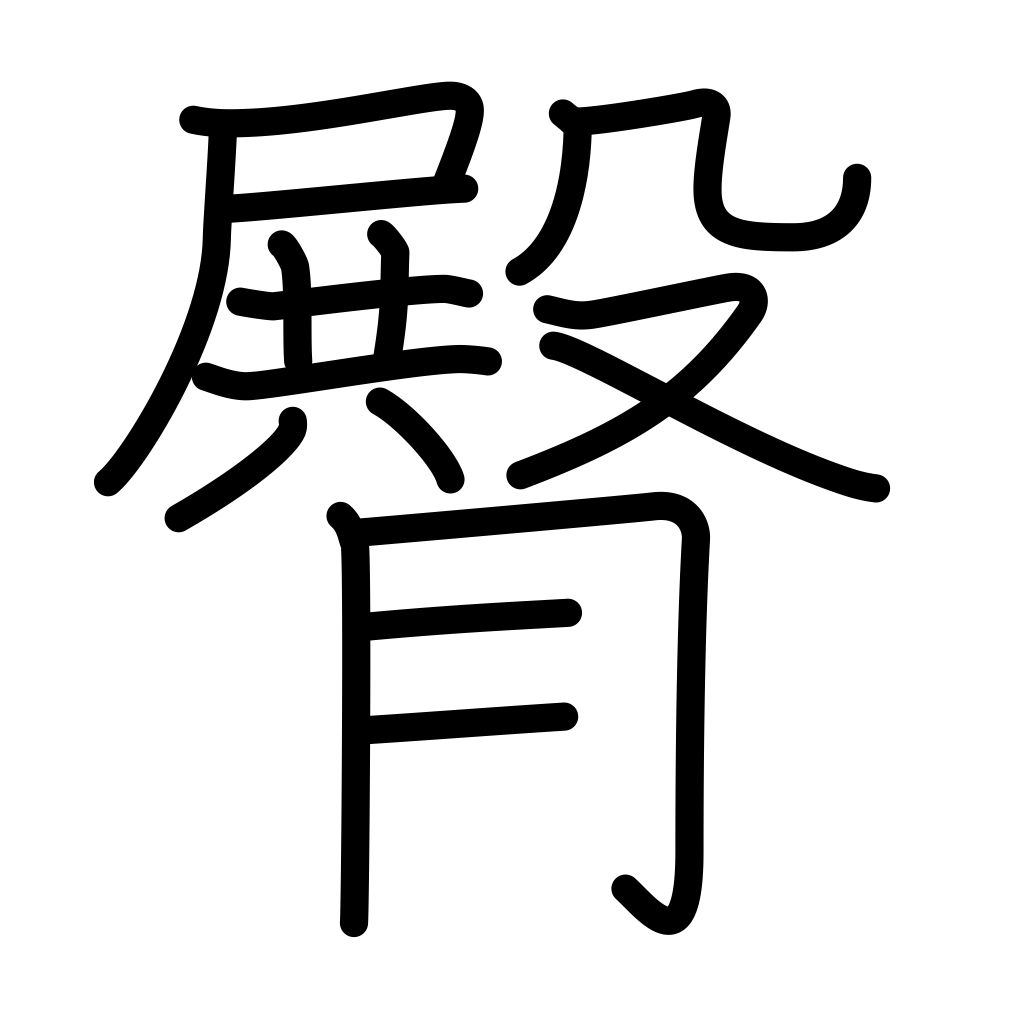
Meaning: buttocks, hips, butt, rear